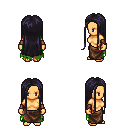
a pixel art fantasy rpg character, female body template, human, tanned skin, green tattered cape, robe skirt, raven extra-long hairstyle, cloth bracers, four views (front, back, left, right), 2x2 character sprite sheet, small pixel art, hard edges, no anti-aliasing